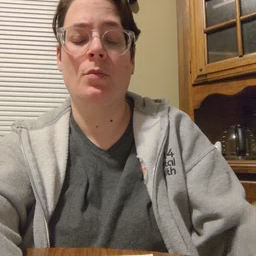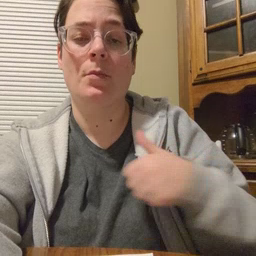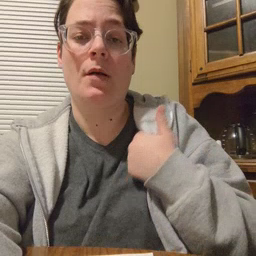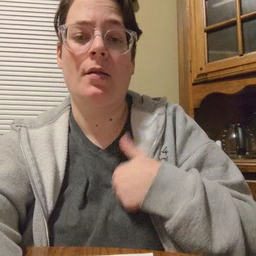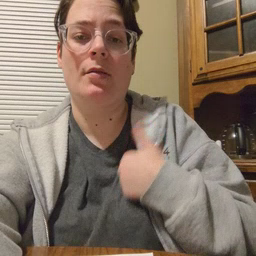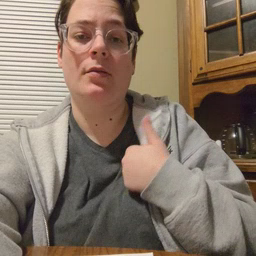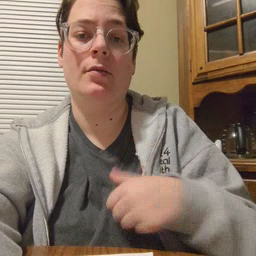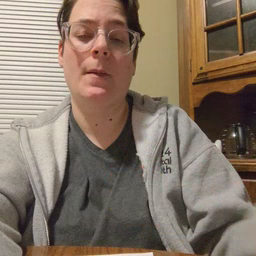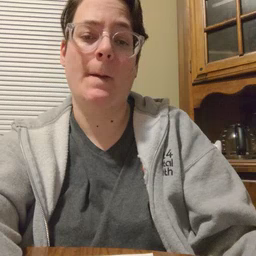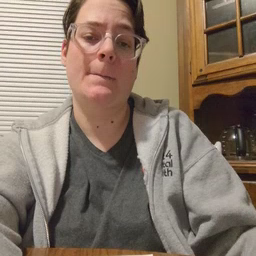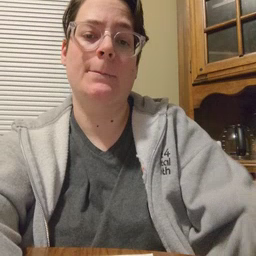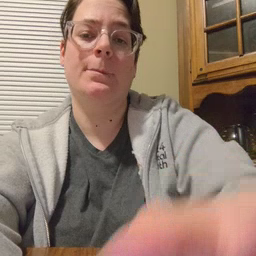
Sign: bath